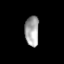
Tissue: lung
Cell type: T cells
Senescence score: 0.2288
Nuclear area (px): 422
Mean DAPI intensity: 162.979